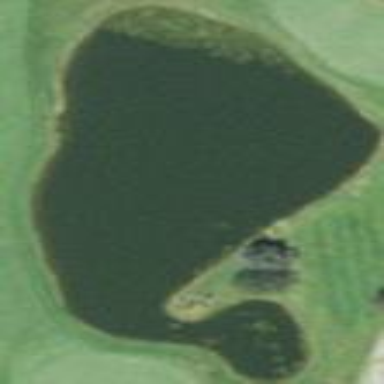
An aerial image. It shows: Water hazard on golf course. The hazard is natural water feature.